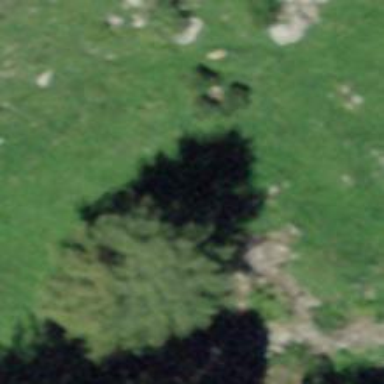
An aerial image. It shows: Evergreen needle-leaved tree that serves as landmark.